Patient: sex F, age 64
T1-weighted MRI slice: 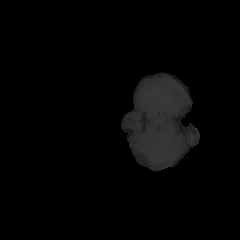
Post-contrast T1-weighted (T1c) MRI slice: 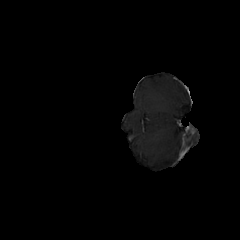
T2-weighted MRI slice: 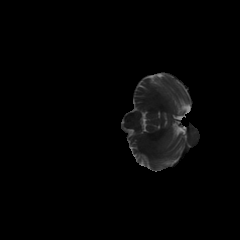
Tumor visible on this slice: no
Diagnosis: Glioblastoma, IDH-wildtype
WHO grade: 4